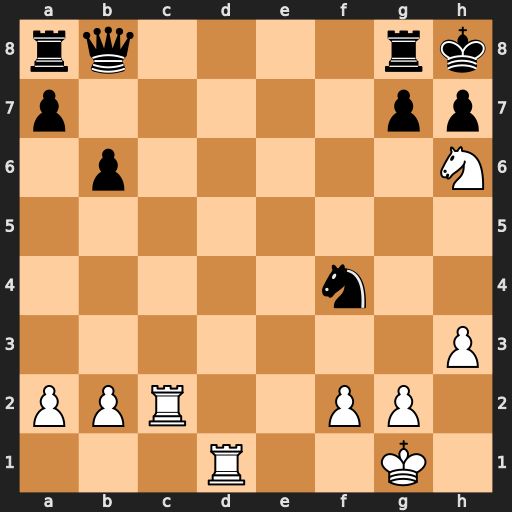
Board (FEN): rq4rk/p5pp/1p5N/8/5n2/7P/PPR2PP1/3R2K1
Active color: w
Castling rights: -
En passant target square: -
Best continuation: Nf7#